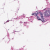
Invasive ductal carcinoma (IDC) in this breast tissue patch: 0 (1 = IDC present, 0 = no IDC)